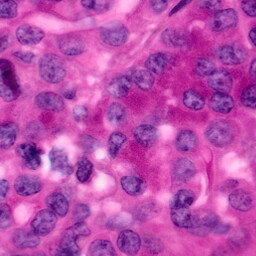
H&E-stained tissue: Pancreatic